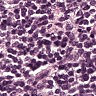
Metastatic tissue present: no